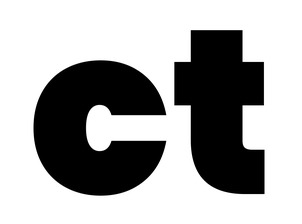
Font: Poppins-Black